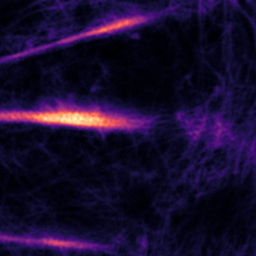
Label: Super-resolution F-actin image